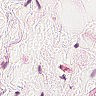
Metastatic tissue present: no